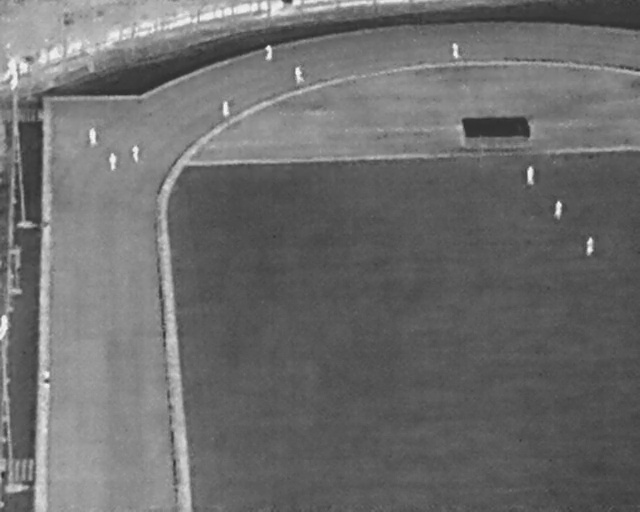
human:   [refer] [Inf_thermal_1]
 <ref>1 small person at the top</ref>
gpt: <box>[[40, 9, 43, 10, 2]]</box>

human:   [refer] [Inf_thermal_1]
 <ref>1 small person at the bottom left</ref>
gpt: <box>[[5, 73, 8, 74, 2]]</box>

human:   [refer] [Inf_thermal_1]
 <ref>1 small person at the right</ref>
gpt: <box>[[90, 47, 93, 48, 2]]</box>

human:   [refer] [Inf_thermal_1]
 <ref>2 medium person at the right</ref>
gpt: <box>[[85, 40, 88, 41, 2], [81, 33, 84, 35, 2]]</box>

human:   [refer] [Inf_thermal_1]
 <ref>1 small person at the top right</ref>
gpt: <box>[[70, 9, 72, 10, 2]]</box>